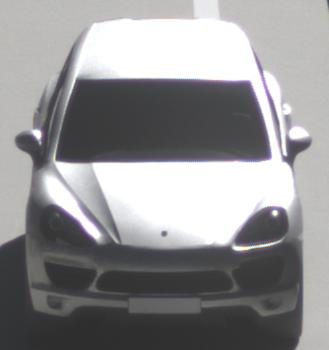
Make: Porsche
Model: Cayenne
Detailed model: Cayenne (958)
Model produced from: 2010/05
Model produced until: 2014/07
Doors: 5
Color: white
Road condition: dry road
Daytime: morning or afternoon
Contrast: high contrast